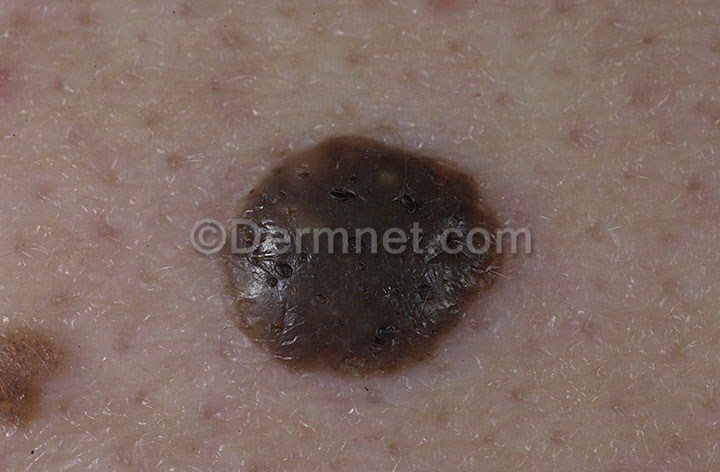
Disease: Seborrheic Keratoses and other Benign Tumors